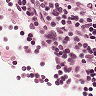
Metastatic tissue present: no